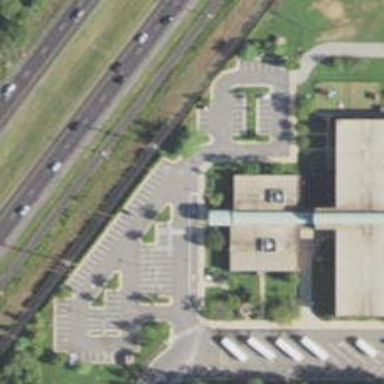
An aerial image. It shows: Parking space is available.